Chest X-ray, AP view. Patient: 42 years old, sex M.
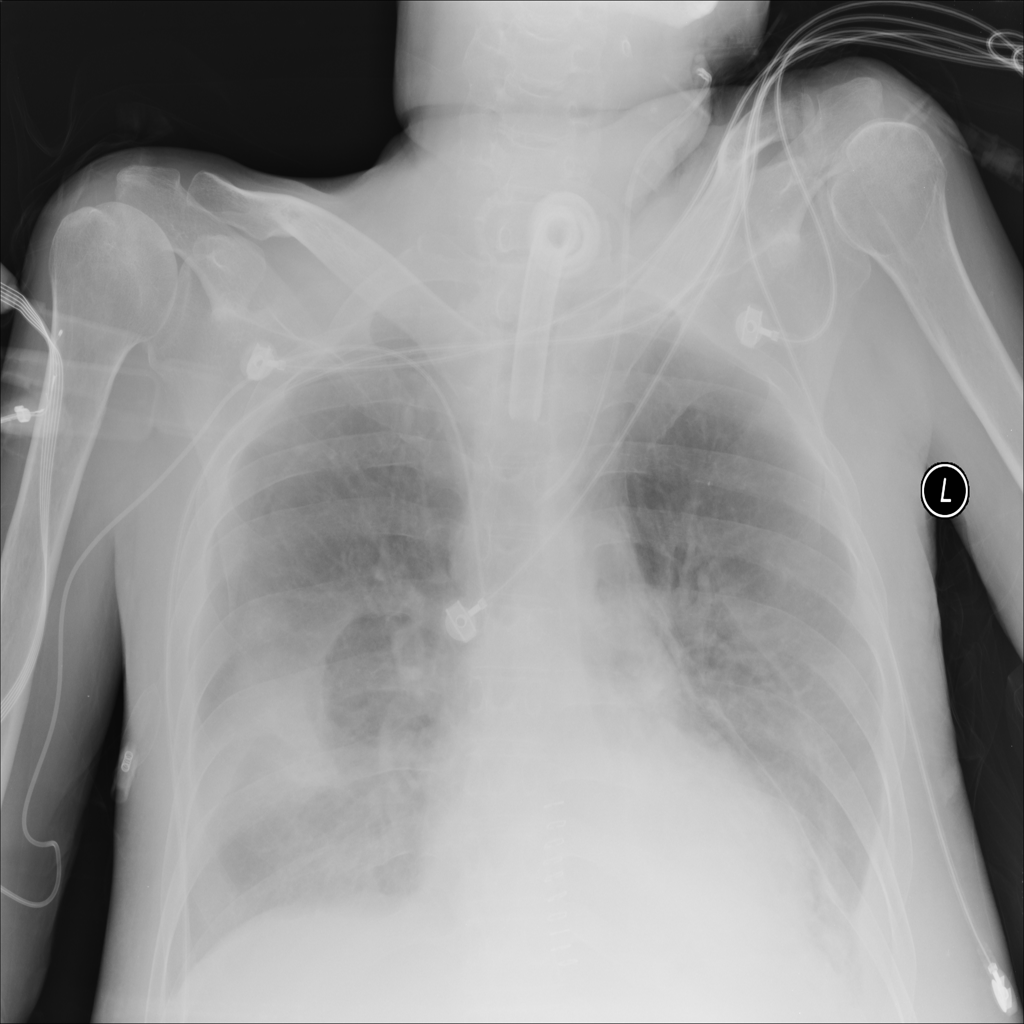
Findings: Effusion, Infiltration